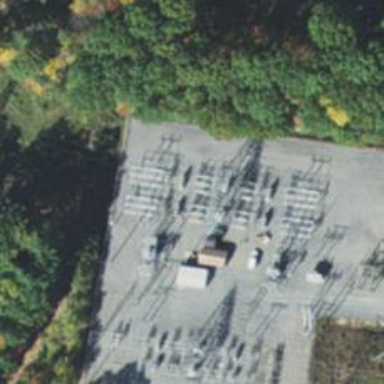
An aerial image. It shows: Switch used for power control.